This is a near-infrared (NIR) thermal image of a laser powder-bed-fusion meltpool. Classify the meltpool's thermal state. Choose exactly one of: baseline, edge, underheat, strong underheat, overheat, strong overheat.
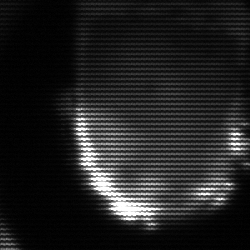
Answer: baseline